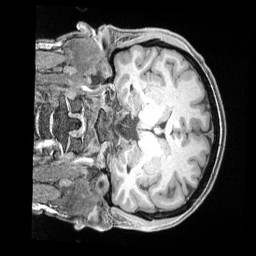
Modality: T1w
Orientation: coronal
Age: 36
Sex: female
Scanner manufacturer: siemens
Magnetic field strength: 3 T
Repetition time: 2 s
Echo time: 0.00211 s